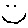
Label: smiley face